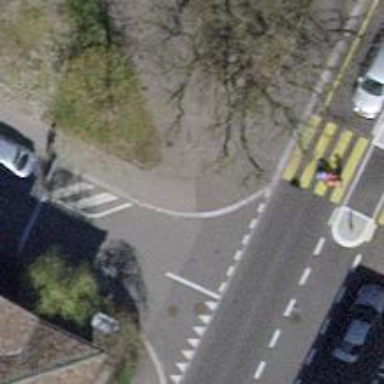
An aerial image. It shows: Bollard barrier.